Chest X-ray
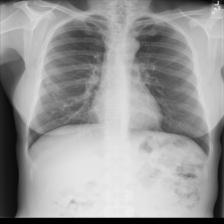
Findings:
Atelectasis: negative
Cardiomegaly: negative
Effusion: negative
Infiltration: negative
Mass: negative
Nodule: negative
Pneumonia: negative
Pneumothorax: negative
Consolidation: negative
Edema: negative
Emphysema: negative
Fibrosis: negative
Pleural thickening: negative
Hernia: negative